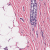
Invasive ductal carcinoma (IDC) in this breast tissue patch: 0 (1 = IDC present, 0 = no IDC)